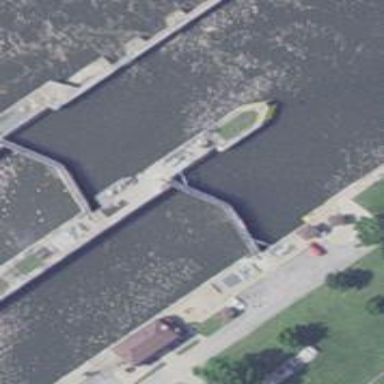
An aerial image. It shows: Lock gate on waterway.